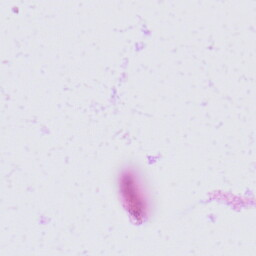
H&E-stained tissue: Skin